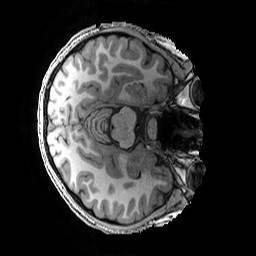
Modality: T1w
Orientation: axial
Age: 16
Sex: female
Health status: ill
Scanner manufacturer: ge
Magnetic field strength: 3 T
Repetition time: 0.007664 s
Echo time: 0.00342 s